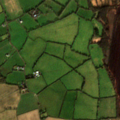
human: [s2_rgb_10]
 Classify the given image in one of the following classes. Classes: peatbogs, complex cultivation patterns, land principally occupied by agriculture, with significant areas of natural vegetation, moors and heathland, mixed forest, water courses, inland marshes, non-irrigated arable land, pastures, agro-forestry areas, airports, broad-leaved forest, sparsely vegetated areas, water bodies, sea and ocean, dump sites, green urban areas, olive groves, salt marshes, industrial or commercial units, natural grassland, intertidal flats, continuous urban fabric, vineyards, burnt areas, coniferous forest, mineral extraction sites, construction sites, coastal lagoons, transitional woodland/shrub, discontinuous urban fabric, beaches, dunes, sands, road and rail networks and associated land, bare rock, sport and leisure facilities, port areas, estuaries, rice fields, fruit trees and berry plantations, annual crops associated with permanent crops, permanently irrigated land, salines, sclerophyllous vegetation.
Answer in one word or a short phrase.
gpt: non-irrigated arable land, pastures, peatbogs